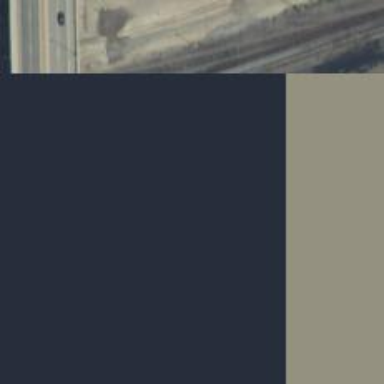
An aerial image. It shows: Railway spur service.